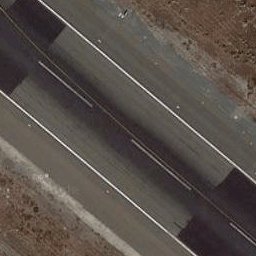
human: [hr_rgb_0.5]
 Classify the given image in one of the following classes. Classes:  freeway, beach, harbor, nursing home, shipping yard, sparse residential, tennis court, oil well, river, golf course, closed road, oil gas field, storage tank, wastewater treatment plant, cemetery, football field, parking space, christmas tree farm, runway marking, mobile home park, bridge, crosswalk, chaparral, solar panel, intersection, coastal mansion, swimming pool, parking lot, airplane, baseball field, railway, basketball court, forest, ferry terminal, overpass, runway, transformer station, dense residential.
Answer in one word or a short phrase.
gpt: runway